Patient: sex M, age 29
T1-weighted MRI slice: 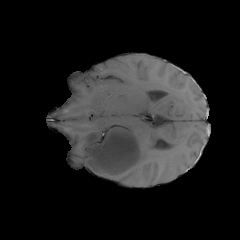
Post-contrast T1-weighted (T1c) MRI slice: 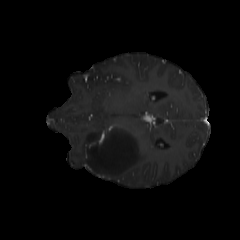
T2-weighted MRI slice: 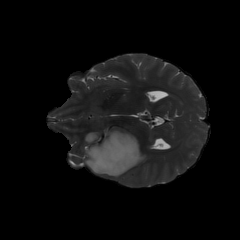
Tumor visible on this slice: yes
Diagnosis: Astrocytoma, IDH-mutant
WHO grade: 4